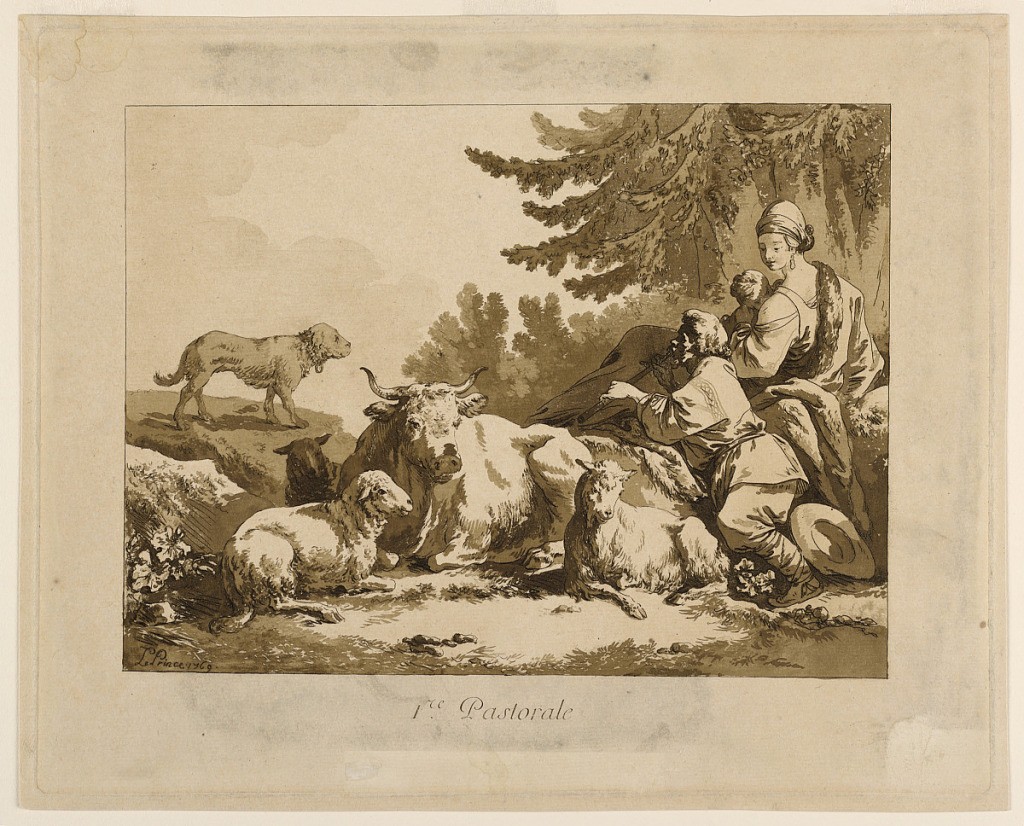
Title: First Pastoral
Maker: Jean Baptiste Le Prince, French, 1734–1781
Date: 1769
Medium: Aquatint and etching in sepia on ivory laid paper
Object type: Print
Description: The Holy Family is shown at rest, with a cow, some sheep and a dog in the background. Inscribed, lower left: "Le Prince, 1769". Title below.